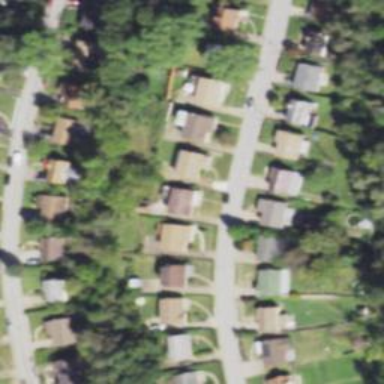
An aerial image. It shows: Driveway.